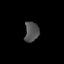
Tissue: lung
Cell type: Myeloid cells
Senescence score: 0.5589
Nuclear area (px): 279
Mean DAPI intensity: 81.466